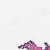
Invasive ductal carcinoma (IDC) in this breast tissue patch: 0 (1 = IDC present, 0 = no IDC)